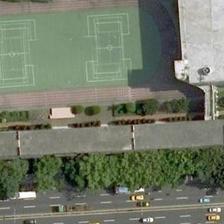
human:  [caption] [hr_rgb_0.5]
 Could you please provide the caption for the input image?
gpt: a playground is next to a street with many cars running .

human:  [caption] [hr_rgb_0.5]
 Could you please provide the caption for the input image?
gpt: several buildings around a playground are next to a road with green trees .

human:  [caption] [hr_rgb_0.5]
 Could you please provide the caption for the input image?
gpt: a row of shrubs completely separated from the straight road and the playground .

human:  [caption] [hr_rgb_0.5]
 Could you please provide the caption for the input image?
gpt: several long buildings and some green trees around a playground are near a road .

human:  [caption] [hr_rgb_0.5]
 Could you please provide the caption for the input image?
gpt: several buildings around a playground are next to a road with green trees .